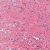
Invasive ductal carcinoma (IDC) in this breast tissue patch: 1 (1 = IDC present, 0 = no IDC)